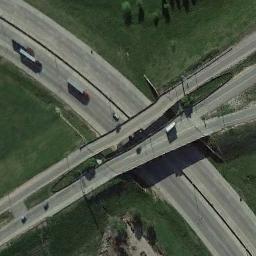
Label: overpass